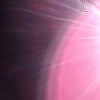
Label: sunburn